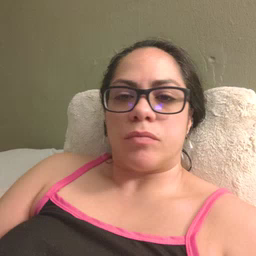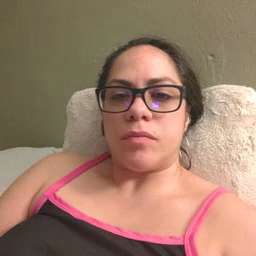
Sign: penny